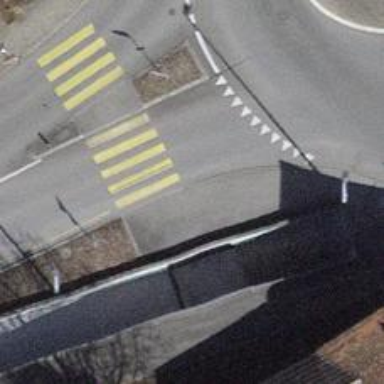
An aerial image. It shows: Footway on asphalt surface passing through tunnel.